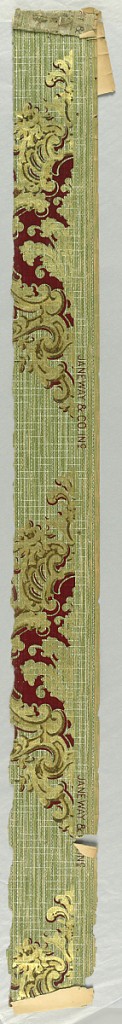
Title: Sidewall - fragment
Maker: Janeway & Co. Inc., New Brunswick, New Jersey, 1848 - 1914
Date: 1890–1910
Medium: Machine-printed
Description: Large gold medallions, containing gold motif on deep red, printed on greenish-brown background imitating grasscloth.